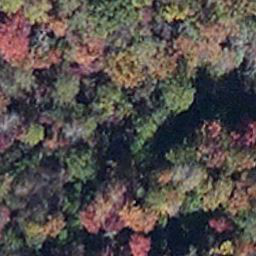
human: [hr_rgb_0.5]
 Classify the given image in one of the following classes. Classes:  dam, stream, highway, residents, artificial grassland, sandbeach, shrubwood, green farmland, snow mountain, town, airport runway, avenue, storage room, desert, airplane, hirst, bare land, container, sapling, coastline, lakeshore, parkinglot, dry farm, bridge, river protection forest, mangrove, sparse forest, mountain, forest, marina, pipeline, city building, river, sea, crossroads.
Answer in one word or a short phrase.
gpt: mangrove